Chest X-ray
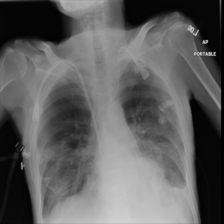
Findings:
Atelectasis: negative
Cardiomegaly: negative
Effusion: negative
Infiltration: negative
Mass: negative
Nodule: negative
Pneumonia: negative
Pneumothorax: negative
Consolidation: negative
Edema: negative
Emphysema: negative
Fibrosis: negative
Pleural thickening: negative
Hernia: negative